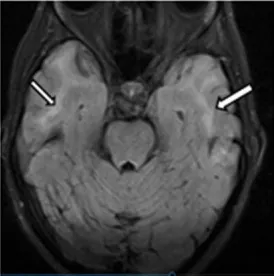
(C) Case 2: Axial cerebral T2-FLAIR showing confluent white matter hyperintensities in bilateral temporal lobes.
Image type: radiology (mri)